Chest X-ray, PA view. Patient: 55 years old, sex F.
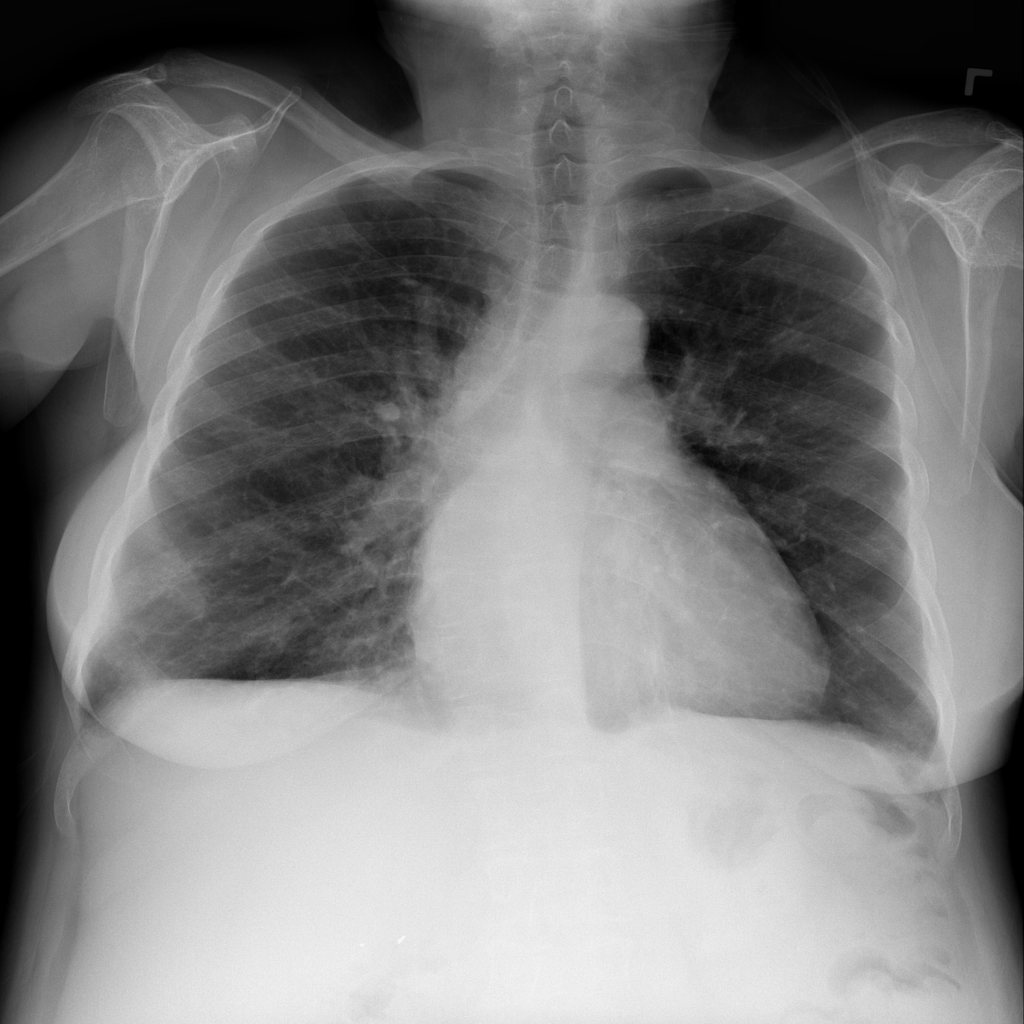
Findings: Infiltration